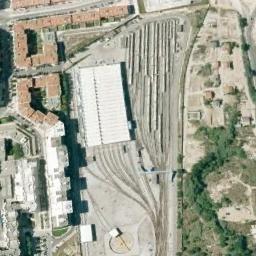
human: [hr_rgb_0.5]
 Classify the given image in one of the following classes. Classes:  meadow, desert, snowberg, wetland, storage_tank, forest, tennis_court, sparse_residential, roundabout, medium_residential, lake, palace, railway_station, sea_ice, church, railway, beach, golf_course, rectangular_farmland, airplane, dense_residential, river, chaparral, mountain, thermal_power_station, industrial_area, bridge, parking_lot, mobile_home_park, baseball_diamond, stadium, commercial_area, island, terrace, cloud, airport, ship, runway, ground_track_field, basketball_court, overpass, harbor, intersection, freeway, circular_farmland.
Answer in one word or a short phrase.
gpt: railway_station